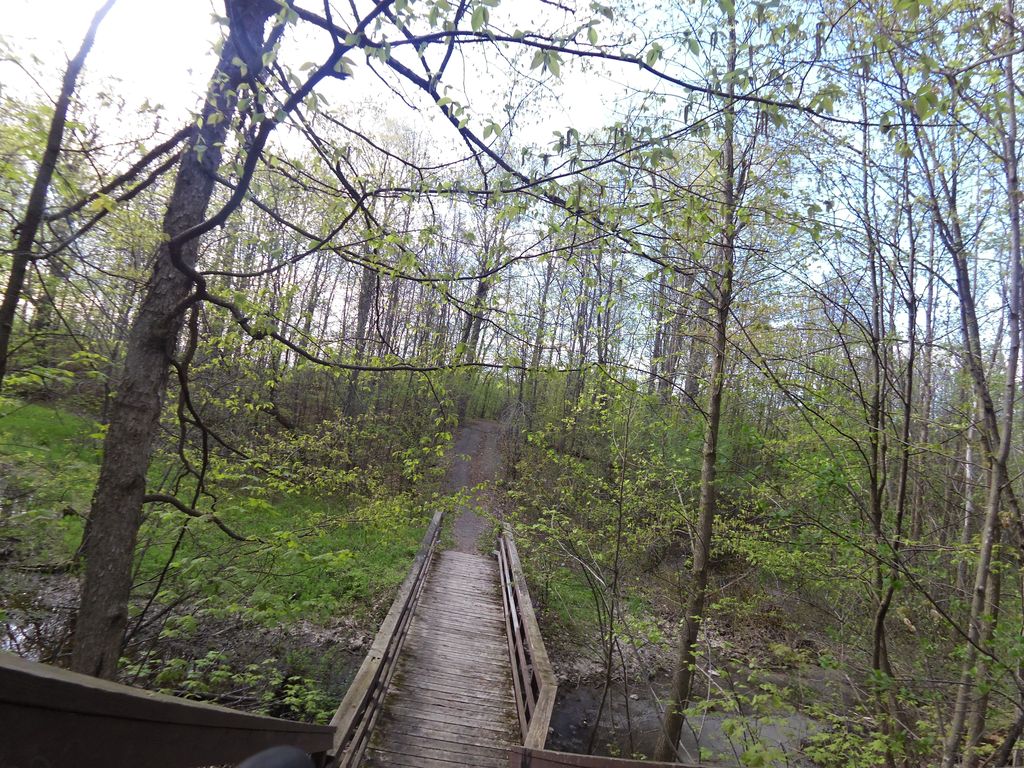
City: ottawa-gatineau